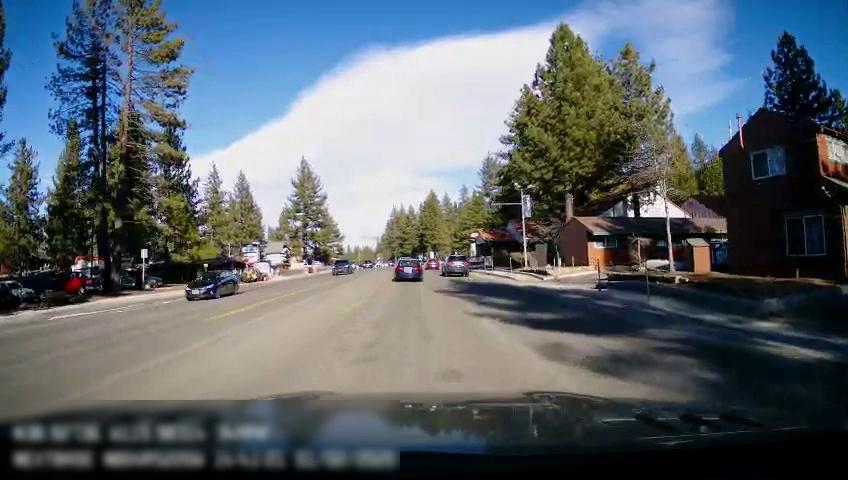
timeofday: Day
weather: Sunny
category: Drivable Space
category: Vehicles | Car
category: Vehicles | SUV
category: Vehicles | Car
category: Vehicles | SUV
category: Vehicles | SUV
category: Lanes | Opposite Lane
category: Lanes | Current Lane